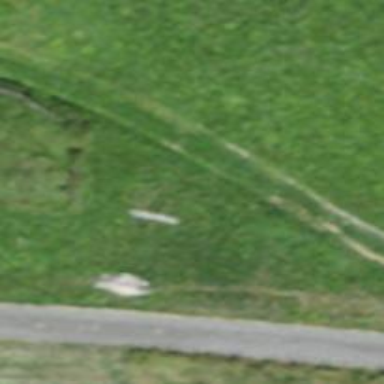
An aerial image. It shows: Cobblestone path.